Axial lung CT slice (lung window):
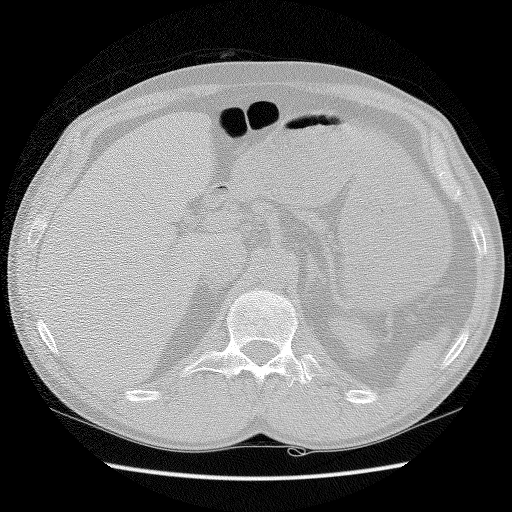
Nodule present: no